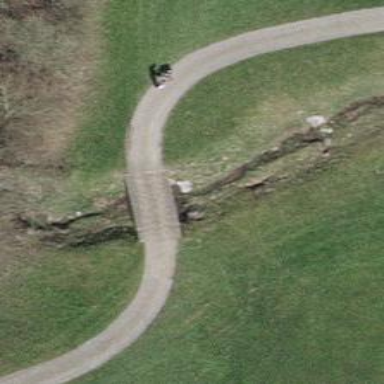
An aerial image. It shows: Footway on bridge that resembles golf cart path.